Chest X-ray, PA view. Patient: 66 years old, sex M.
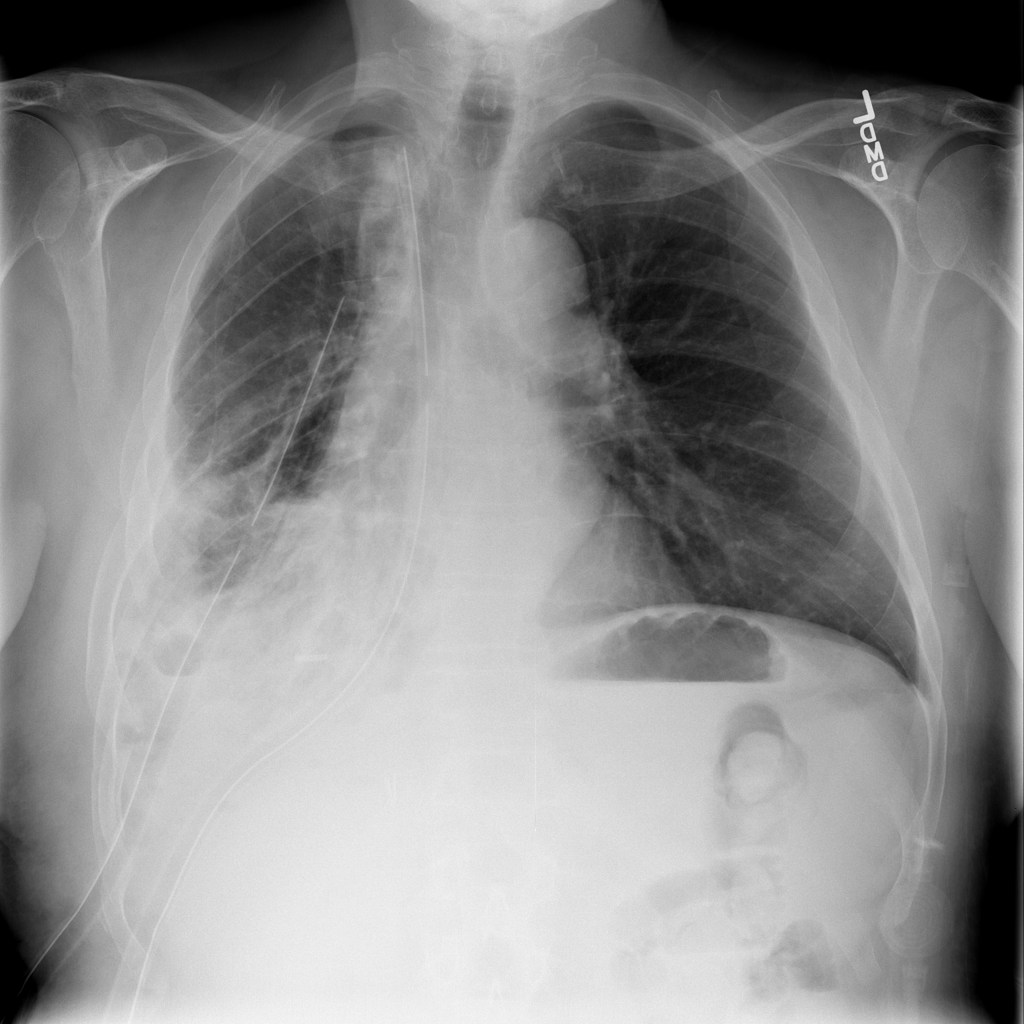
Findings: No Finding